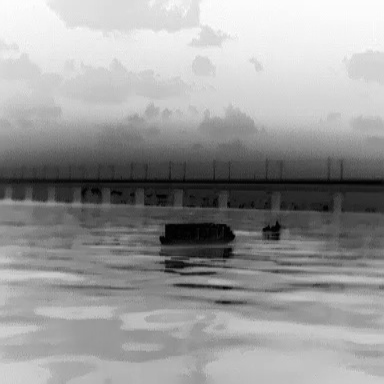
There is a fishing_boat in the infrared image.